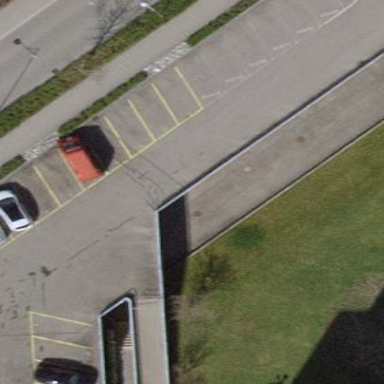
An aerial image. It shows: Street side parking area.